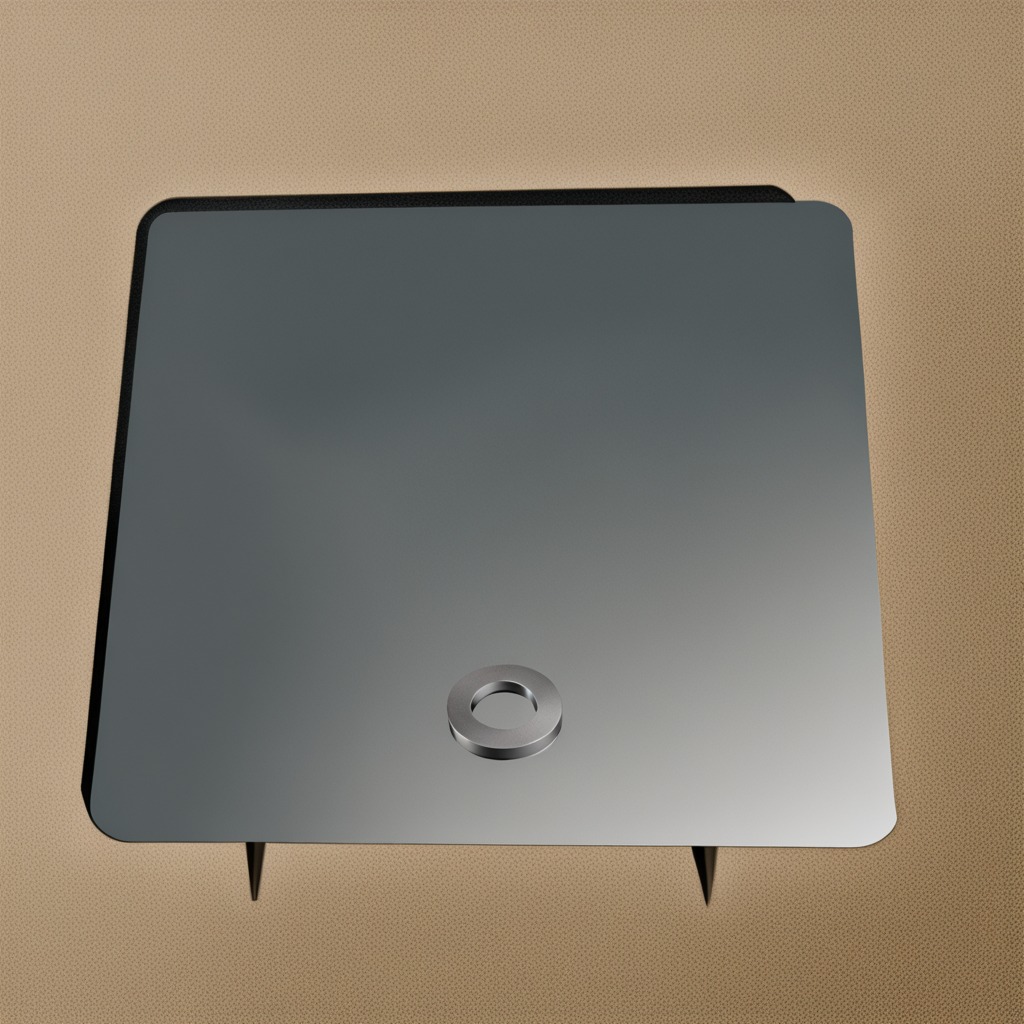
A flat metal washer lies on the table in a temporary outdoor tool station.